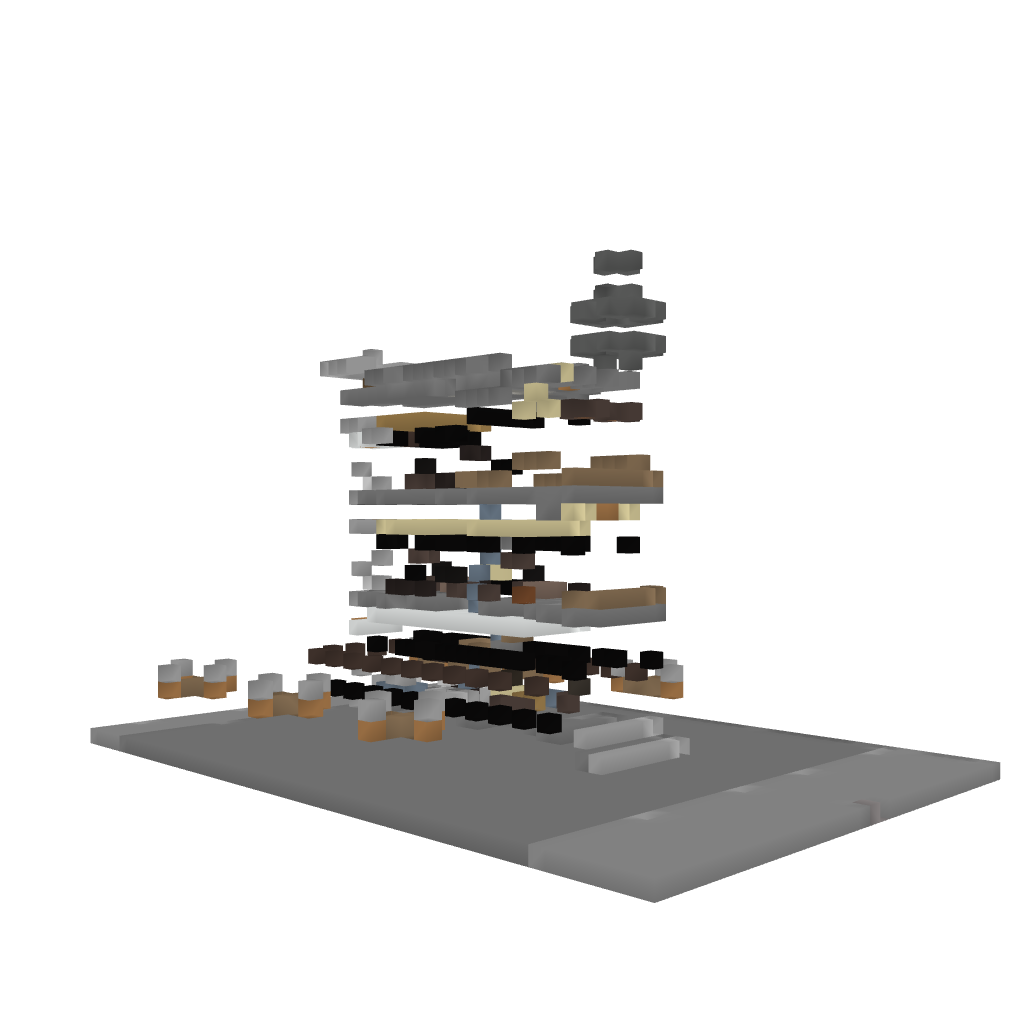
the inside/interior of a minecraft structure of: Vietnamese (TPHCM) House